Question: I simply want to decrease the product spacing in my storefront. I am using a child theme and tried adding css from here and there to the child theme style.css but nothing had an effect.

Can someone please help me adjust this product spacing. Despite resizing the thumbnails, the padding is too wide.
Please Help !
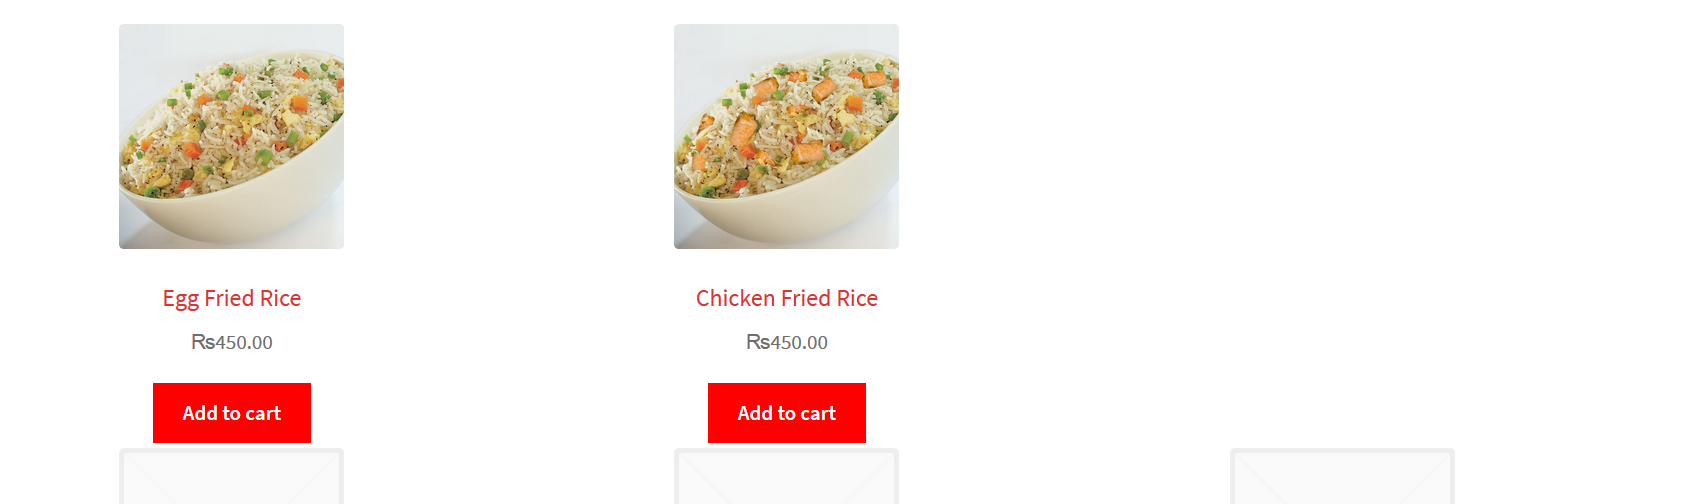
Answer: Try to add this code :
'''
.storefront-full-width-content .site-main .columns-3 ul.products li.product {
width: 20%!important;
}
'''